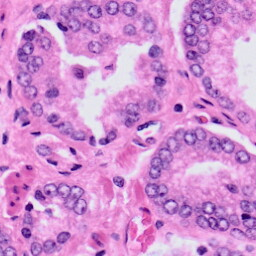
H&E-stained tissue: Prostate